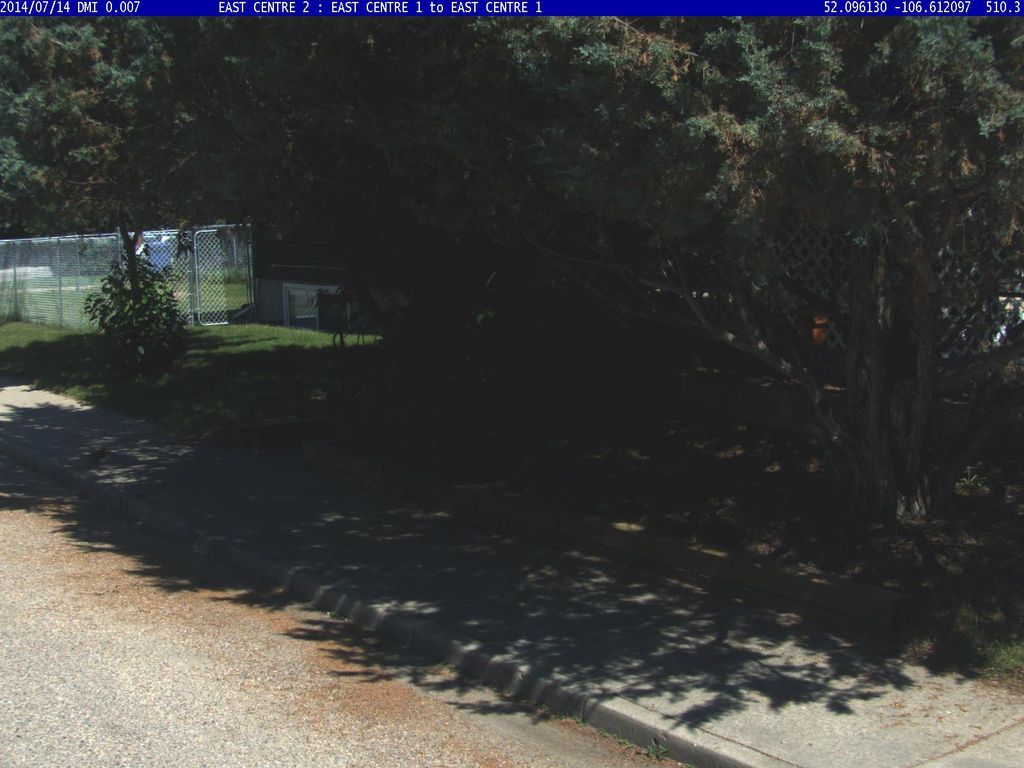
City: saskatoon